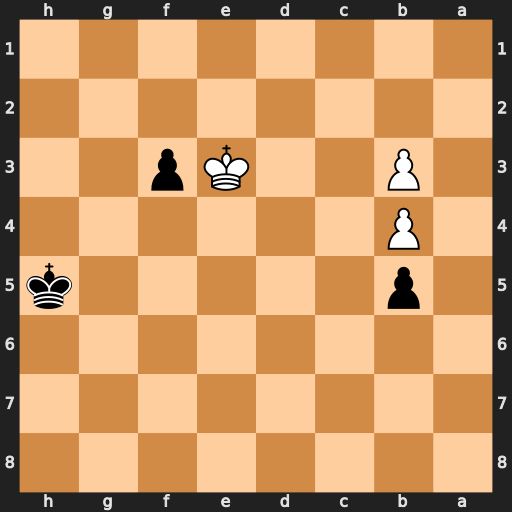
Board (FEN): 8/8/8/1p5k/1P6/1P2Kp2/8/8
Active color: b
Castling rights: -
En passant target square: -
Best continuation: Kg4 Kf2 Kf4